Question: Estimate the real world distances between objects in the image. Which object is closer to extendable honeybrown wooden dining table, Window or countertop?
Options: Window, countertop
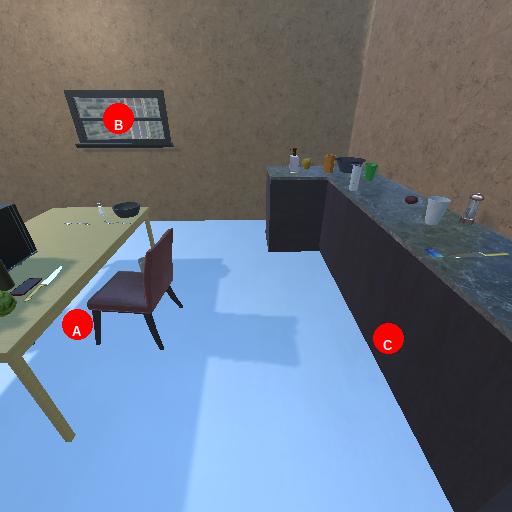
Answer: Window